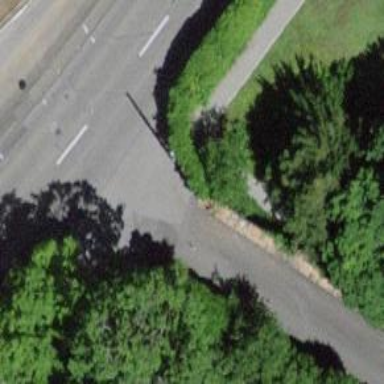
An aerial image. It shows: Bollard.